Question:
I have encountered a problem with table headers in firefox, which appeard to me when viewing on monitors with big resolution (i.e. 1920x1080); the table header is shifted by 1 pixel.
I am trying to achieve the following: Internal borders - 1 pixel, external - 2px, header should have a different color.
I've removed some redundant code, but was left with 2 div blocks due necessity. The problem disappeared in other browsers, in other resolutions, when I resize browser window. But it reproduces on anther computer (Mac).
'''
<!DOCTYPE html PUBLIC "-//W3C//DTD XHTML 1.0 Transitional//EN" "http://www.w3.org/TR/xhtml1/DTD/xhtml1-transitional.dtd">
<html>
<head>
<style type="text/css">
html, body {
height: 100%;
}
table.border {
border-collapse: collapse;
}
table.border td {
background-color: #ffffff;
border: 1px #CCCCCC solid;
}
table.border td:first-child {
border-left-width: 2px;
}
table.border td:last-child {
border-right-width: 2px;
}
table.border th {
background-color: #767676;
border: #CCCCCC solid;
border-width: 0px 1px;
color: #ffffff
}
table.border th:first-child {
border-left: #767676 solid 2px;
}
table.border th:last-child {
border-right: #767676 solid 2px;
}
table.border {
border: #CCCCCC solid;
border-width: 0px 0px 2px 0px;
}
#all {
max-width: 1400px;
margin-left: auto;
margin-right: auto;
}
</style>
<title></title>
</head>
<body>
<div id="all">
<table class="border">
<tr>
<th>#</th>
<th>Name</th>
</tr>
<tr>
<td>1</td>
<td>test</td>
</tr>
</table>
</div>
</body>
</html>
'''
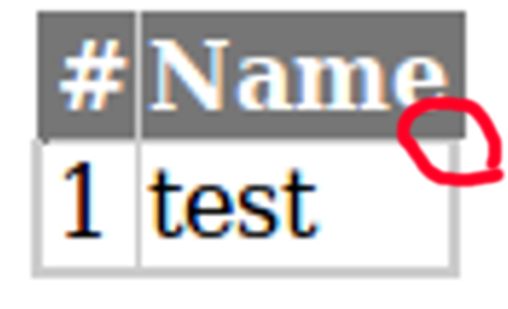
Answer: @Eliran Malka has right, but maybe you can do some workaround, too.
In this example the 'table.border' has no border, but you can add a 'bordered' 'div' after it. If you modify the '#all' element to hide the unnecessary '.footer_border' parts you get something like this:
<URL>
For modern browsers it is possible to use the '::after' selector instead of 'div', so the HTML code stays clean:
<URL>